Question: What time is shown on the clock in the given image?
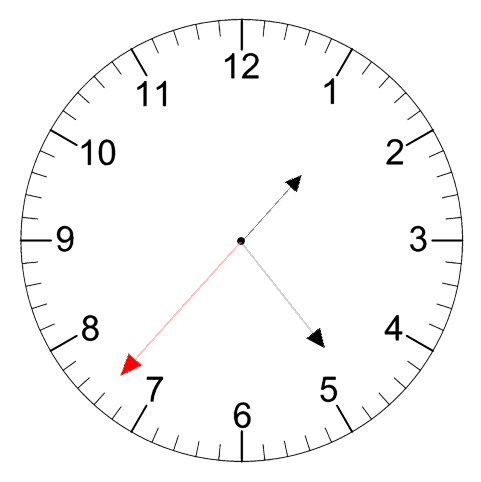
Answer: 01:23:37